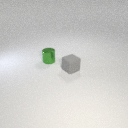
small green metal cylinder behind small gray rubber cube